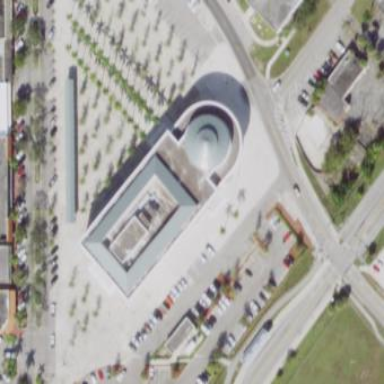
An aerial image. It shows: Public town hall building.